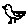
Label: bird